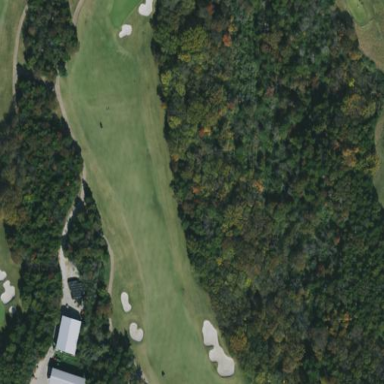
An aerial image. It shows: Rough grassy area used for golf.